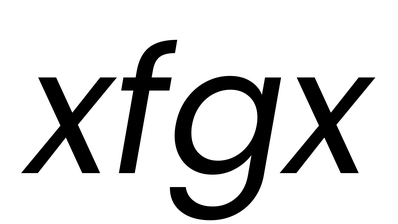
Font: Poppins-Italic